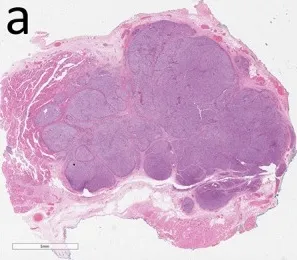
Histology and Immunoprofile of Intrathyroidal Parathyroid Carcinoma. (a) The tumor is infiltrative within the thyroid.
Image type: pathology (h&e)